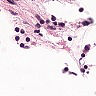
Metastatic tissue present: no